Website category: book
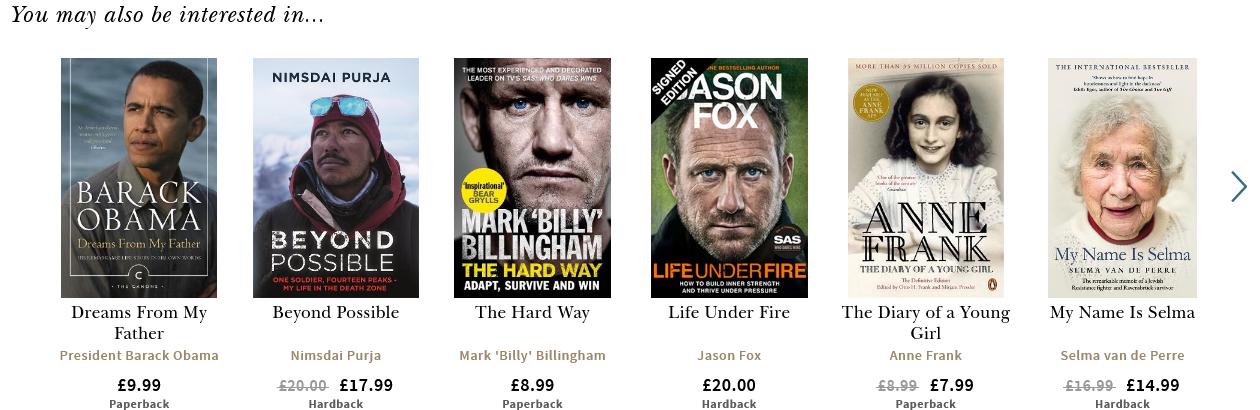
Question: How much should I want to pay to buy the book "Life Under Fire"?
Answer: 20.00

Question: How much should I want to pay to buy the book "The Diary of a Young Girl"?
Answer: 7.99

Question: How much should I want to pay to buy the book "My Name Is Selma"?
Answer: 14.99

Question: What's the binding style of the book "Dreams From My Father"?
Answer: Paperback

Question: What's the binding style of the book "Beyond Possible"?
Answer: Hardback

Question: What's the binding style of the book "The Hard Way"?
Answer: Paperback

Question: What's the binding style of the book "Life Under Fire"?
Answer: Hardback

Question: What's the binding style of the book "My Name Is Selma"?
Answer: Hardback

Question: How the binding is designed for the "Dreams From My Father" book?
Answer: Paperback

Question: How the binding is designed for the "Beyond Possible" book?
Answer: Hardback

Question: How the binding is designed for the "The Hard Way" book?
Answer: Paperback

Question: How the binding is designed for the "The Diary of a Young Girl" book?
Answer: Paperback

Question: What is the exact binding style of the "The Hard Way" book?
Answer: Paperback

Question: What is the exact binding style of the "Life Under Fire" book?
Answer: Hardback

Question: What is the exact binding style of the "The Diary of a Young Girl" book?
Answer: Paperback

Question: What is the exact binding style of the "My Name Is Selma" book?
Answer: Hardback

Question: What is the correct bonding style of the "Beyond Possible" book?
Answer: Hardback

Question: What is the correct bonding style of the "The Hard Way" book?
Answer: Paperback

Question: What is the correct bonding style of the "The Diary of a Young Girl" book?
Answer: Paperback

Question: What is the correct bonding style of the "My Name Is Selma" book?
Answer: Hardback

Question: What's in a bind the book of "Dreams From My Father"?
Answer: Paperback

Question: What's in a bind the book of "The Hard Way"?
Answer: Paperback

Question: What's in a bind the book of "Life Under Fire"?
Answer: Hardback

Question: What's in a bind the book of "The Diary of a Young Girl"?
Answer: Paperback

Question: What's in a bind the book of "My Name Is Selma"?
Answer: Hardback

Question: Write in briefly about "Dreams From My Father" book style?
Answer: Paperback

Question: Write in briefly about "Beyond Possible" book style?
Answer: Hardback

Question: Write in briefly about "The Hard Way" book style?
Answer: Paperback

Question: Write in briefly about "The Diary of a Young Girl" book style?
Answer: Paperback

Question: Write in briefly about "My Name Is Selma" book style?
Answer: Hardback

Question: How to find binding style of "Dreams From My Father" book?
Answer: Paperback

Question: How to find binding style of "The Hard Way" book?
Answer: Paperback

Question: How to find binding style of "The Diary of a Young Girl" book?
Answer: Paperback